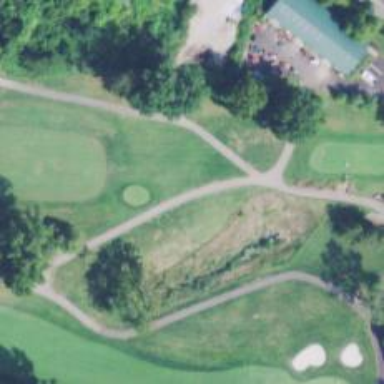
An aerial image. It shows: Path used for both walking and golf.